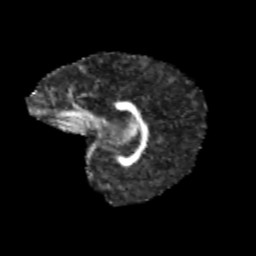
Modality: FA
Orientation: sagittal
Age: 11
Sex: female
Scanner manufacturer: siemens
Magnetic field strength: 3 T
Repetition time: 3.8 s
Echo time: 0.07 s